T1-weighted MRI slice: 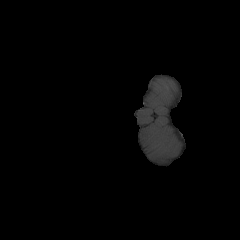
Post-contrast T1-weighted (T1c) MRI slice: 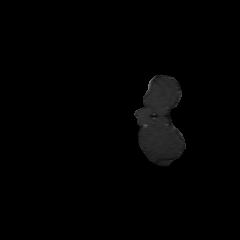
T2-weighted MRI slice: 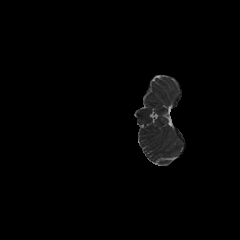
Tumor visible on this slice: no